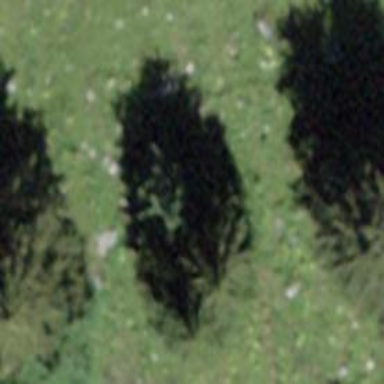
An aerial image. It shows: Needle-leaved tree in natural setting.